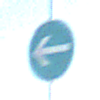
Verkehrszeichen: VorgeschriebeneFahrtrichtungHierLinks
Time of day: MorningAfternoon
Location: Outdoor (Suburban)
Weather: PartlyCloudy
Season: NotSpecified
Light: Natural